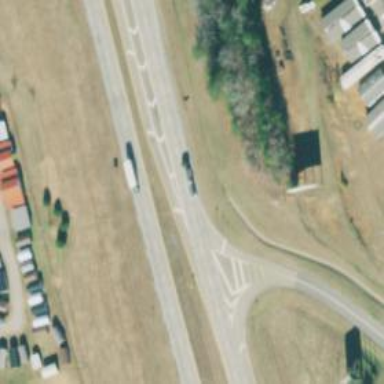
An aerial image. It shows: Trunk link road with asphalt surface.